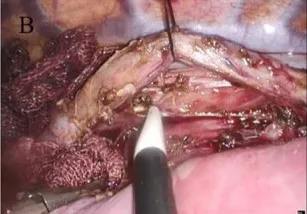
Video-assisted thoracoscopic surgery to cut and suture the fistula. (B) Free CBBF.
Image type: medical_photograph (other_medical_photograph)